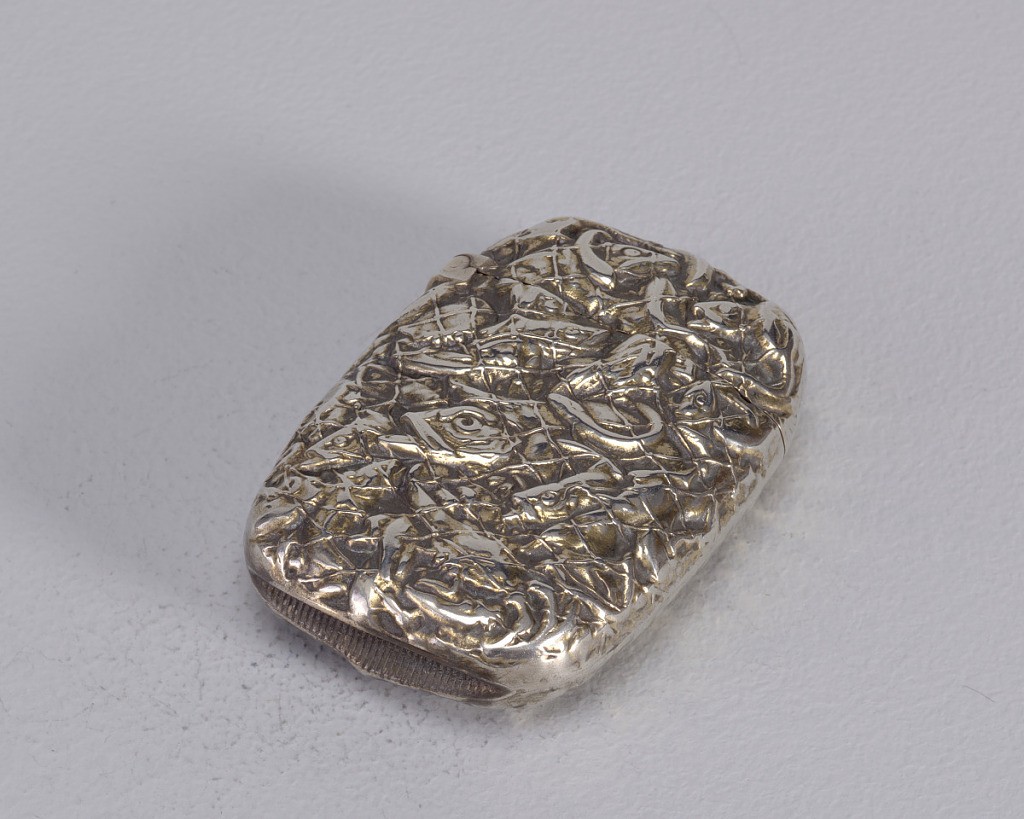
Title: Fishnet
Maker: Gorham Manufacturing Company, Providence, Rhode Island, USA, founded 1818
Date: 1894
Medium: Silver
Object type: Matchsafe
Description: Oblong, curved corners, rounded sides, featuring all-over raised decoration of fish, crabs, and other sea life inside a net, reverse identical. Lid hinged on side. Striker in grooved recess on bottom.